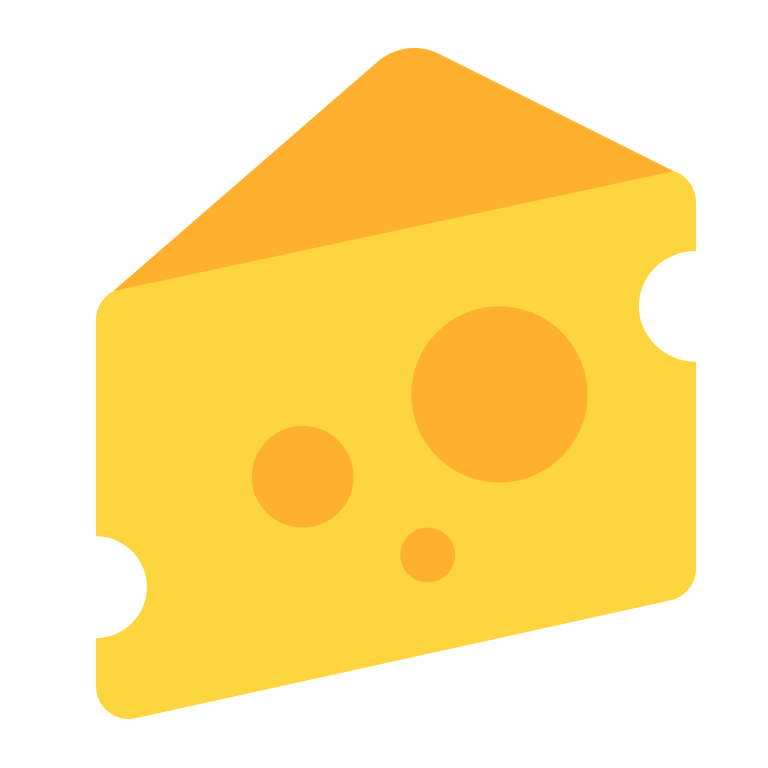
cheese wedge flat